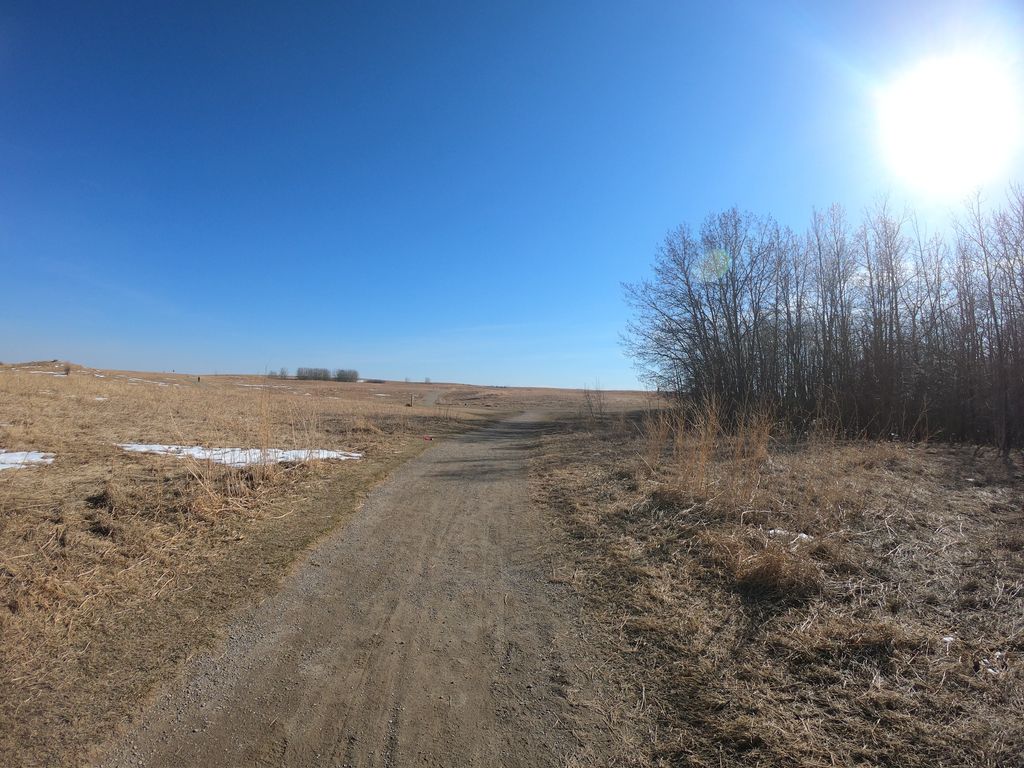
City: calgary